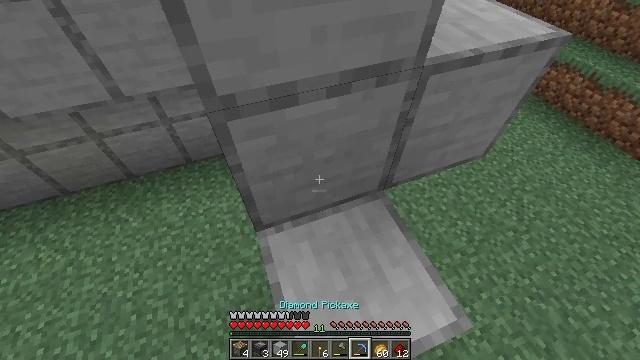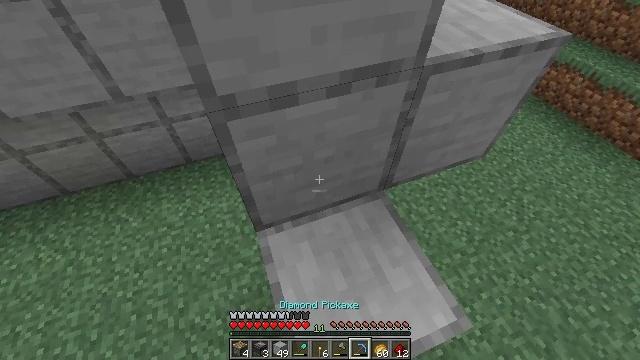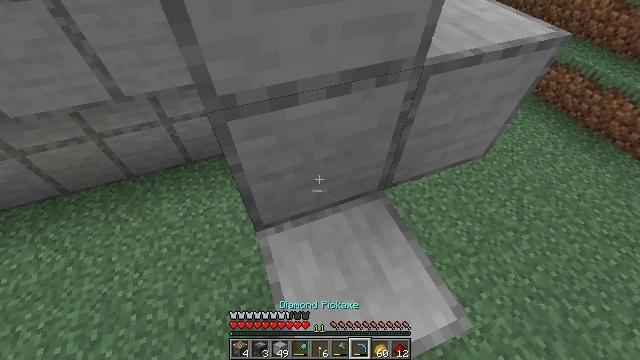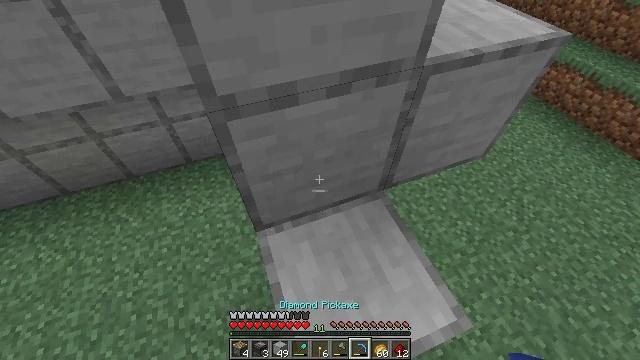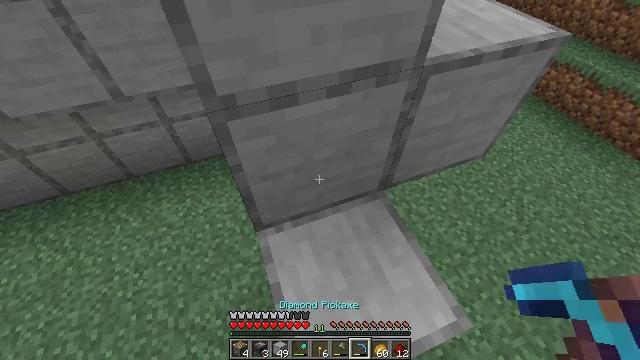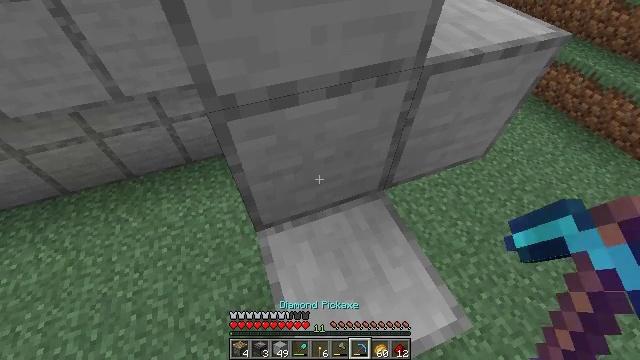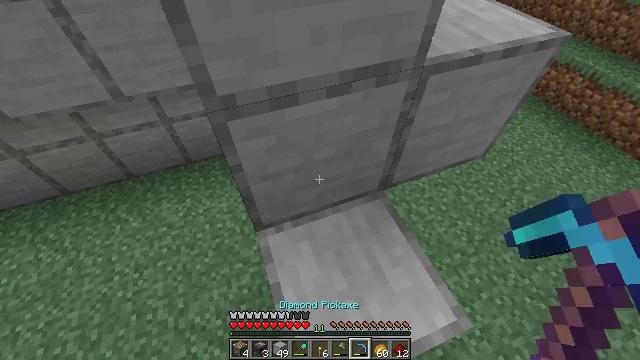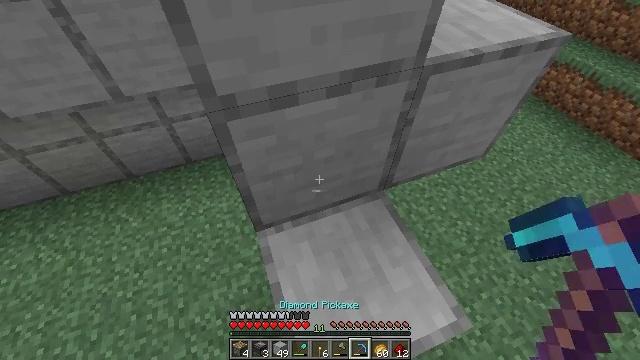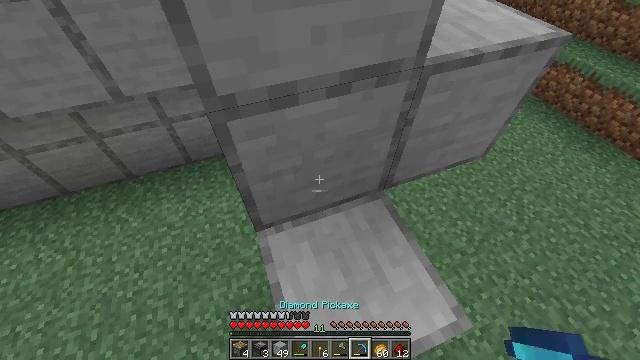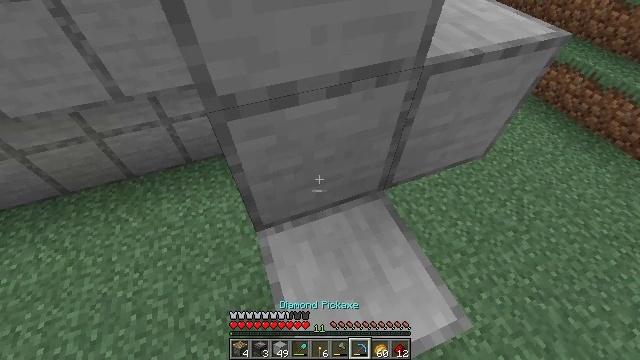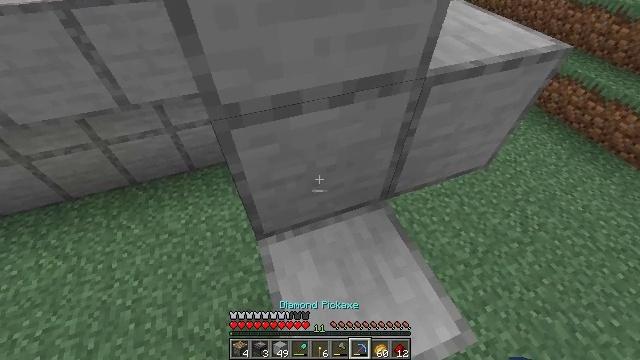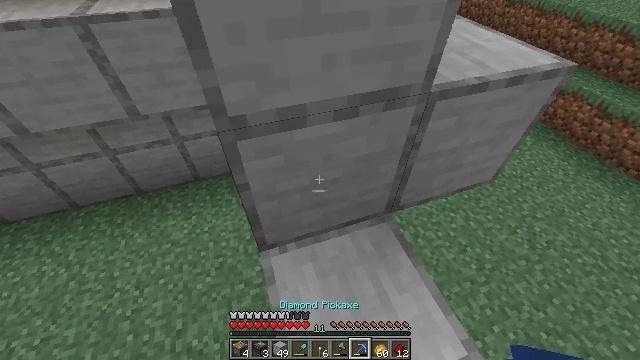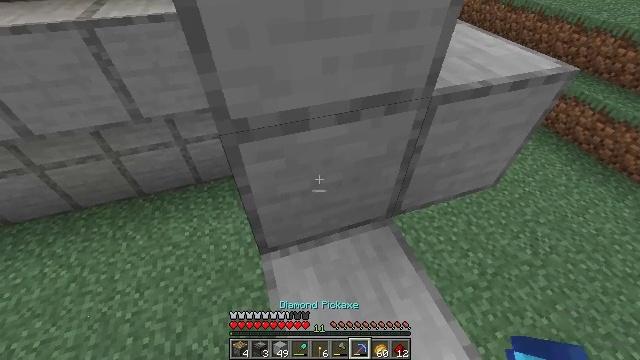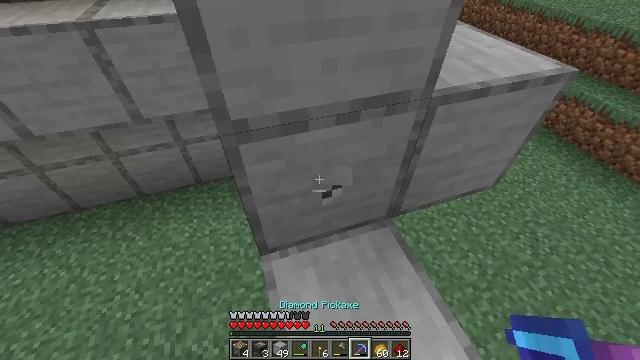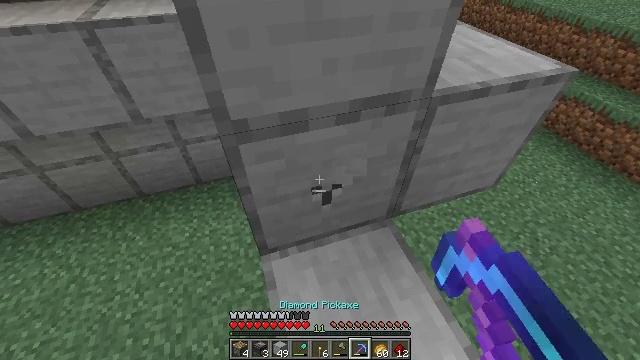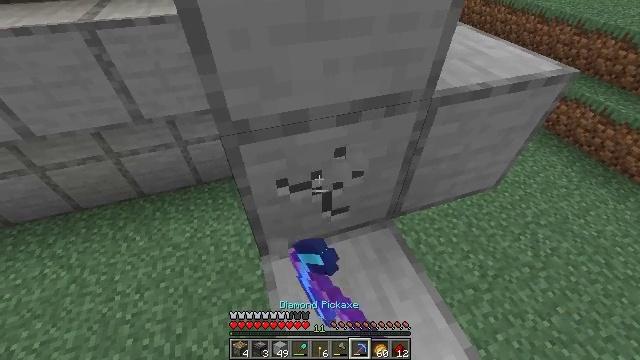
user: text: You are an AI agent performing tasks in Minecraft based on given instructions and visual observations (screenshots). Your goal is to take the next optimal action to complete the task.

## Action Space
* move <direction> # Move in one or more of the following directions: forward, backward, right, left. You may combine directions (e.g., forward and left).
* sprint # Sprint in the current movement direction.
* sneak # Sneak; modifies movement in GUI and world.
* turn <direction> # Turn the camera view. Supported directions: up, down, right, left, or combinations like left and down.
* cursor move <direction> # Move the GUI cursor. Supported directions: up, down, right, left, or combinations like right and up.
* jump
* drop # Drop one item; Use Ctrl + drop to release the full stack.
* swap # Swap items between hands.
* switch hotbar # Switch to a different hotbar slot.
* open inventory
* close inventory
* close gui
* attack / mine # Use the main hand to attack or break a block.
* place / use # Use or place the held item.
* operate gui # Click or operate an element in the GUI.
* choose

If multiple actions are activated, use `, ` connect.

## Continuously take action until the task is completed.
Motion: motion action
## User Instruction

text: Dig and collect smooth stone.
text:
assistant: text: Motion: no_op
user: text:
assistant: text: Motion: no_op
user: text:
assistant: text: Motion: no_op
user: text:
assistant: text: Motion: no_op
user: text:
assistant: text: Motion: no_op
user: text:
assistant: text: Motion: no_op
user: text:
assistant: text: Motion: no_op
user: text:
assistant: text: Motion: no_op
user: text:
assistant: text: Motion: no_op
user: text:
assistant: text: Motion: turn up
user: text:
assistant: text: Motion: turn left and up
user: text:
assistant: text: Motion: no_op
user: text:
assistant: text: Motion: attack / mine
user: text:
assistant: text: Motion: attack / mine
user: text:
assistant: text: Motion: attack / mine
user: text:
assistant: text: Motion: attack / mine
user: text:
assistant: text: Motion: attack / mine
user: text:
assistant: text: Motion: attack / mine
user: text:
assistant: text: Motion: attack / mine
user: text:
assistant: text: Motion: attack / mine
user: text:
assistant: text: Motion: attack / mine
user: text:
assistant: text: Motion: attack / mine
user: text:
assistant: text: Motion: attack / mine
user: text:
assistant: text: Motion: attack / mine
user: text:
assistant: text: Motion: attack / mine
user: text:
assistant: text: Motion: attack / mine
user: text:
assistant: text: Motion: move left
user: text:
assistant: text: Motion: move left, turn right
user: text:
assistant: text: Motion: move left, turn right and down
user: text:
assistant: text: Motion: move left, turn right